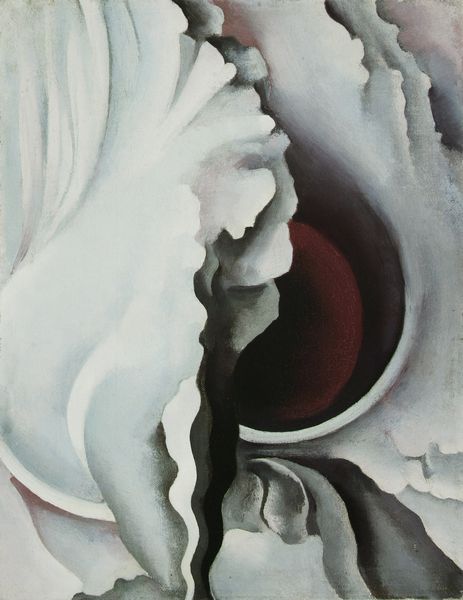
Titel: The dark Iris No. 11
Künstler: Georgia O'Keeffe
Standort: New York
Institution: Washburn Gallery
Schlagwörter: dunkel, schatten, weiß, bewegung, blume, braun, grau, hell, schwarz, ölbild, blüte, rot, falten, auge, pflanze, wellen, moderne, abstrakt, modern, formen, rand, dunkelrot, blühen, loch, organisch, rotbraun, blütenblatt, muschel, kitsch, o'eeffe, o´keeffe, georgia o'eeffe, aufblühen, georgiia o'eefe, o'eefe, okeefee, what